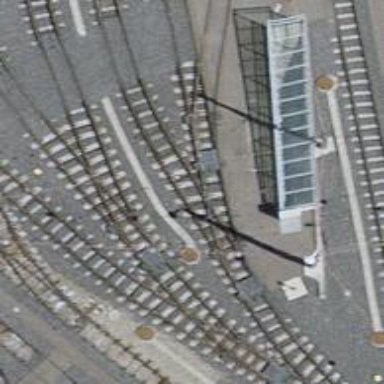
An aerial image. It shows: Tram railway service yard with electrified contact line.